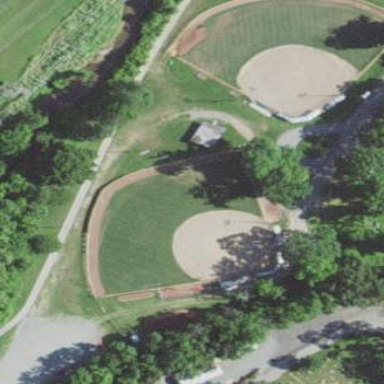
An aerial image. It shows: Baseball pitch for leisure and sports activities.